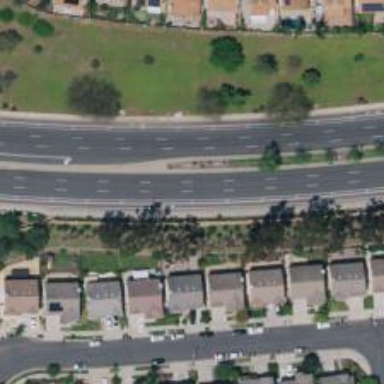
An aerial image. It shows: Primary highway with separate sidewalk.